Interaction volume radius: 5 \u00c5
Interaction volume height: 10 \u00c5
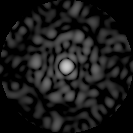
Disorder parameter: 0.8644